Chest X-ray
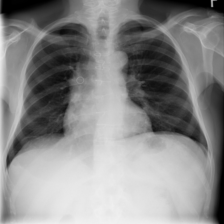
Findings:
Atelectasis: negative
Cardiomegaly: negative
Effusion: negative
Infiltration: negative
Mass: negative
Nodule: negative
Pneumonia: negative
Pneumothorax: negative
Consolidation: negative
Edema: negative
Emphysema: negative
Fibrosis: negative
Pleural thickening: negative
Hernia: negative